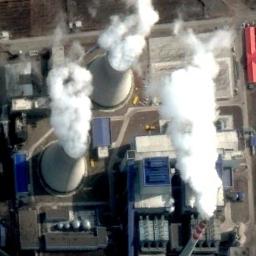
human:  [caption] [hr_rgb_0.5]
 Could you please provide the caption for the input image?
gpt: Many buildings are near the thermal power station .

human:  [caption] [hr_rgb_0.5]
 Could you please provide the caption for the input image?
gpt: There are four thermal power stations in the picture, divided into two groups .

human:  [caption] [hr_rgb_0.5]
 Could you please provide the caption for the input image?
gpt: In the thermal power plant there are plants and machinery, two cooling towers emit steam, and a chimney emits smoke .

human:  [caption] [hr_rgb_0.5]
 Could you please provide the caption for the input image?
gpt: The thermal power station is next to some buildings with white mist above .

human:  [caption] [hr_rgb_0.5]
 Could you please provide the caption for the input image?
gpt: There are some buildings and several chimneys on the thermal power station .